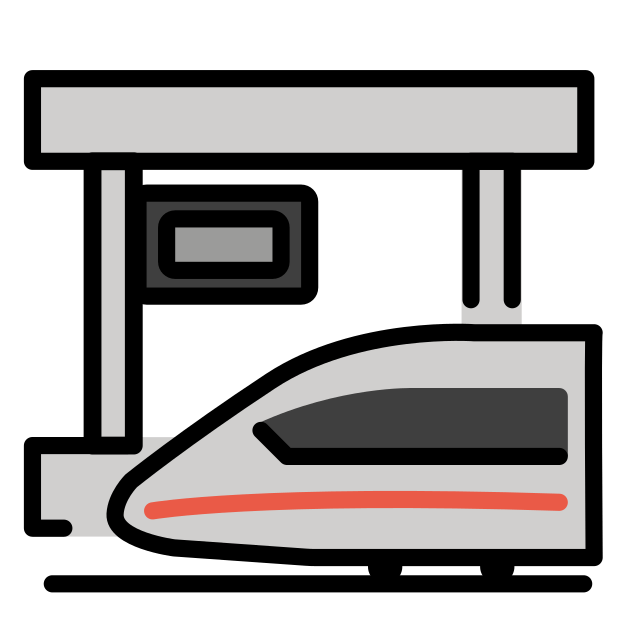
station